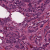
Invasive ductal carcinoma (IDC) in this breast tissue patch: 1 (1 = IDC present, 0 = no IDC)